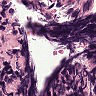
Metastatic tissue present: no